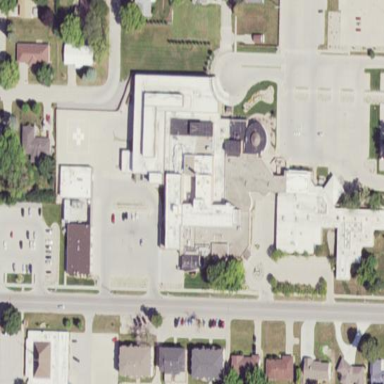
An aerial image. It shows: Healthcare facility identified as hospital.